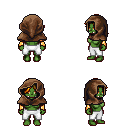
a pixel art fantasy rpg character, female body template, orc, green skin, gold arm armor, white pants, dark blonde loose hair, cloth hood, four views (front, back, left, right), 2x2 character sprite sheet, small pixel art, hard edges, no anti-aliasing